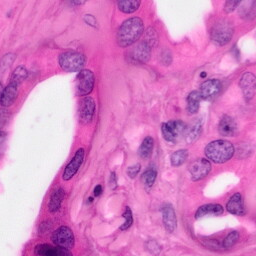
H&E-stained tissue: Pancreatic